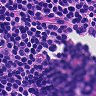
Metastatic tissue present: no